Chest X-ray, AP view. Patient: 58 years old, sex M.
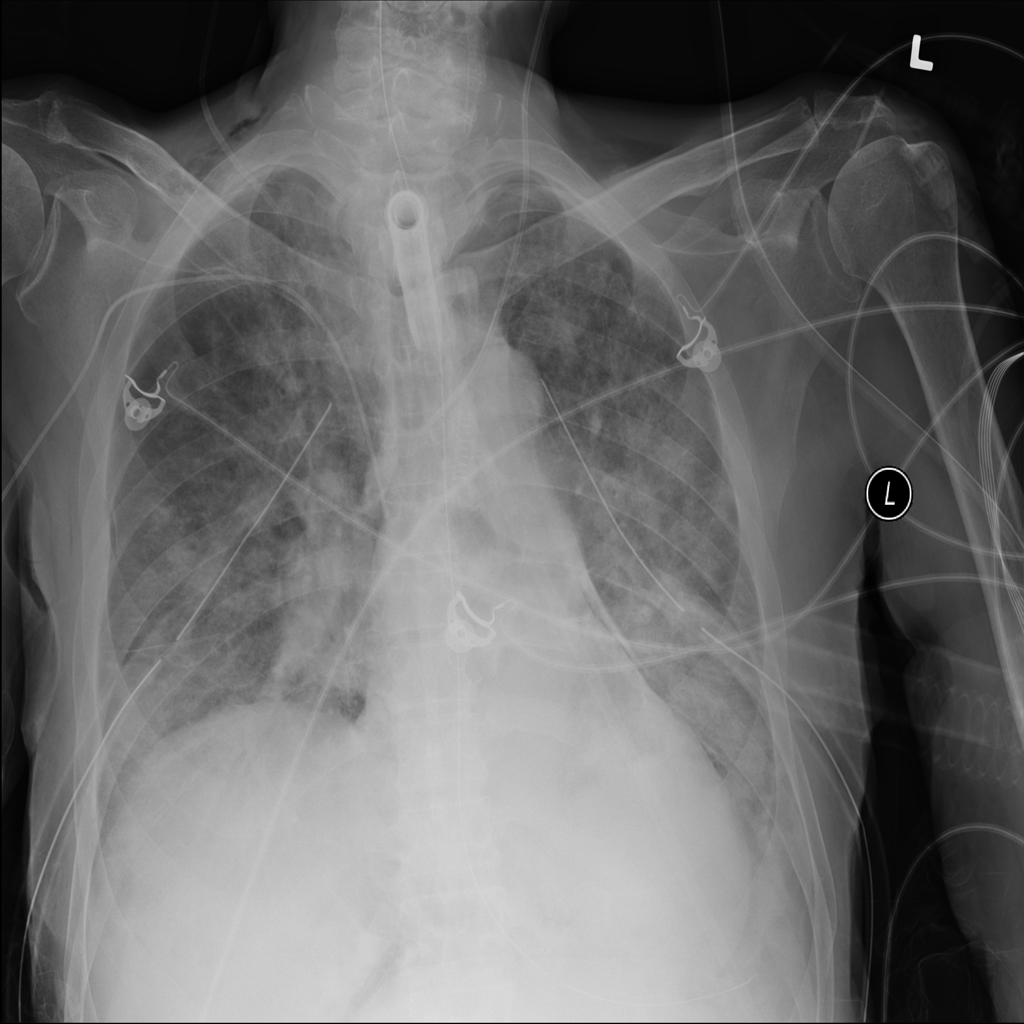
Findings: Infiltration